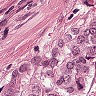
Metastatic tissue present: yes